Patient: sex M, age 47
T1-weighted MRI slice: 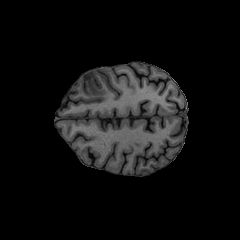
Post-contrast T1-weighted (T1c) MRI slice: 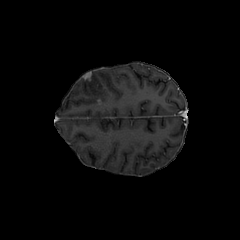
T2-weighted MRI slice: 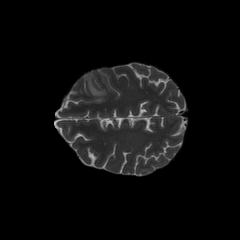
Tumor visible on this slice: yes
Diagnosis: Glioblastoma, IDH-wildtype
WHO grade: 4